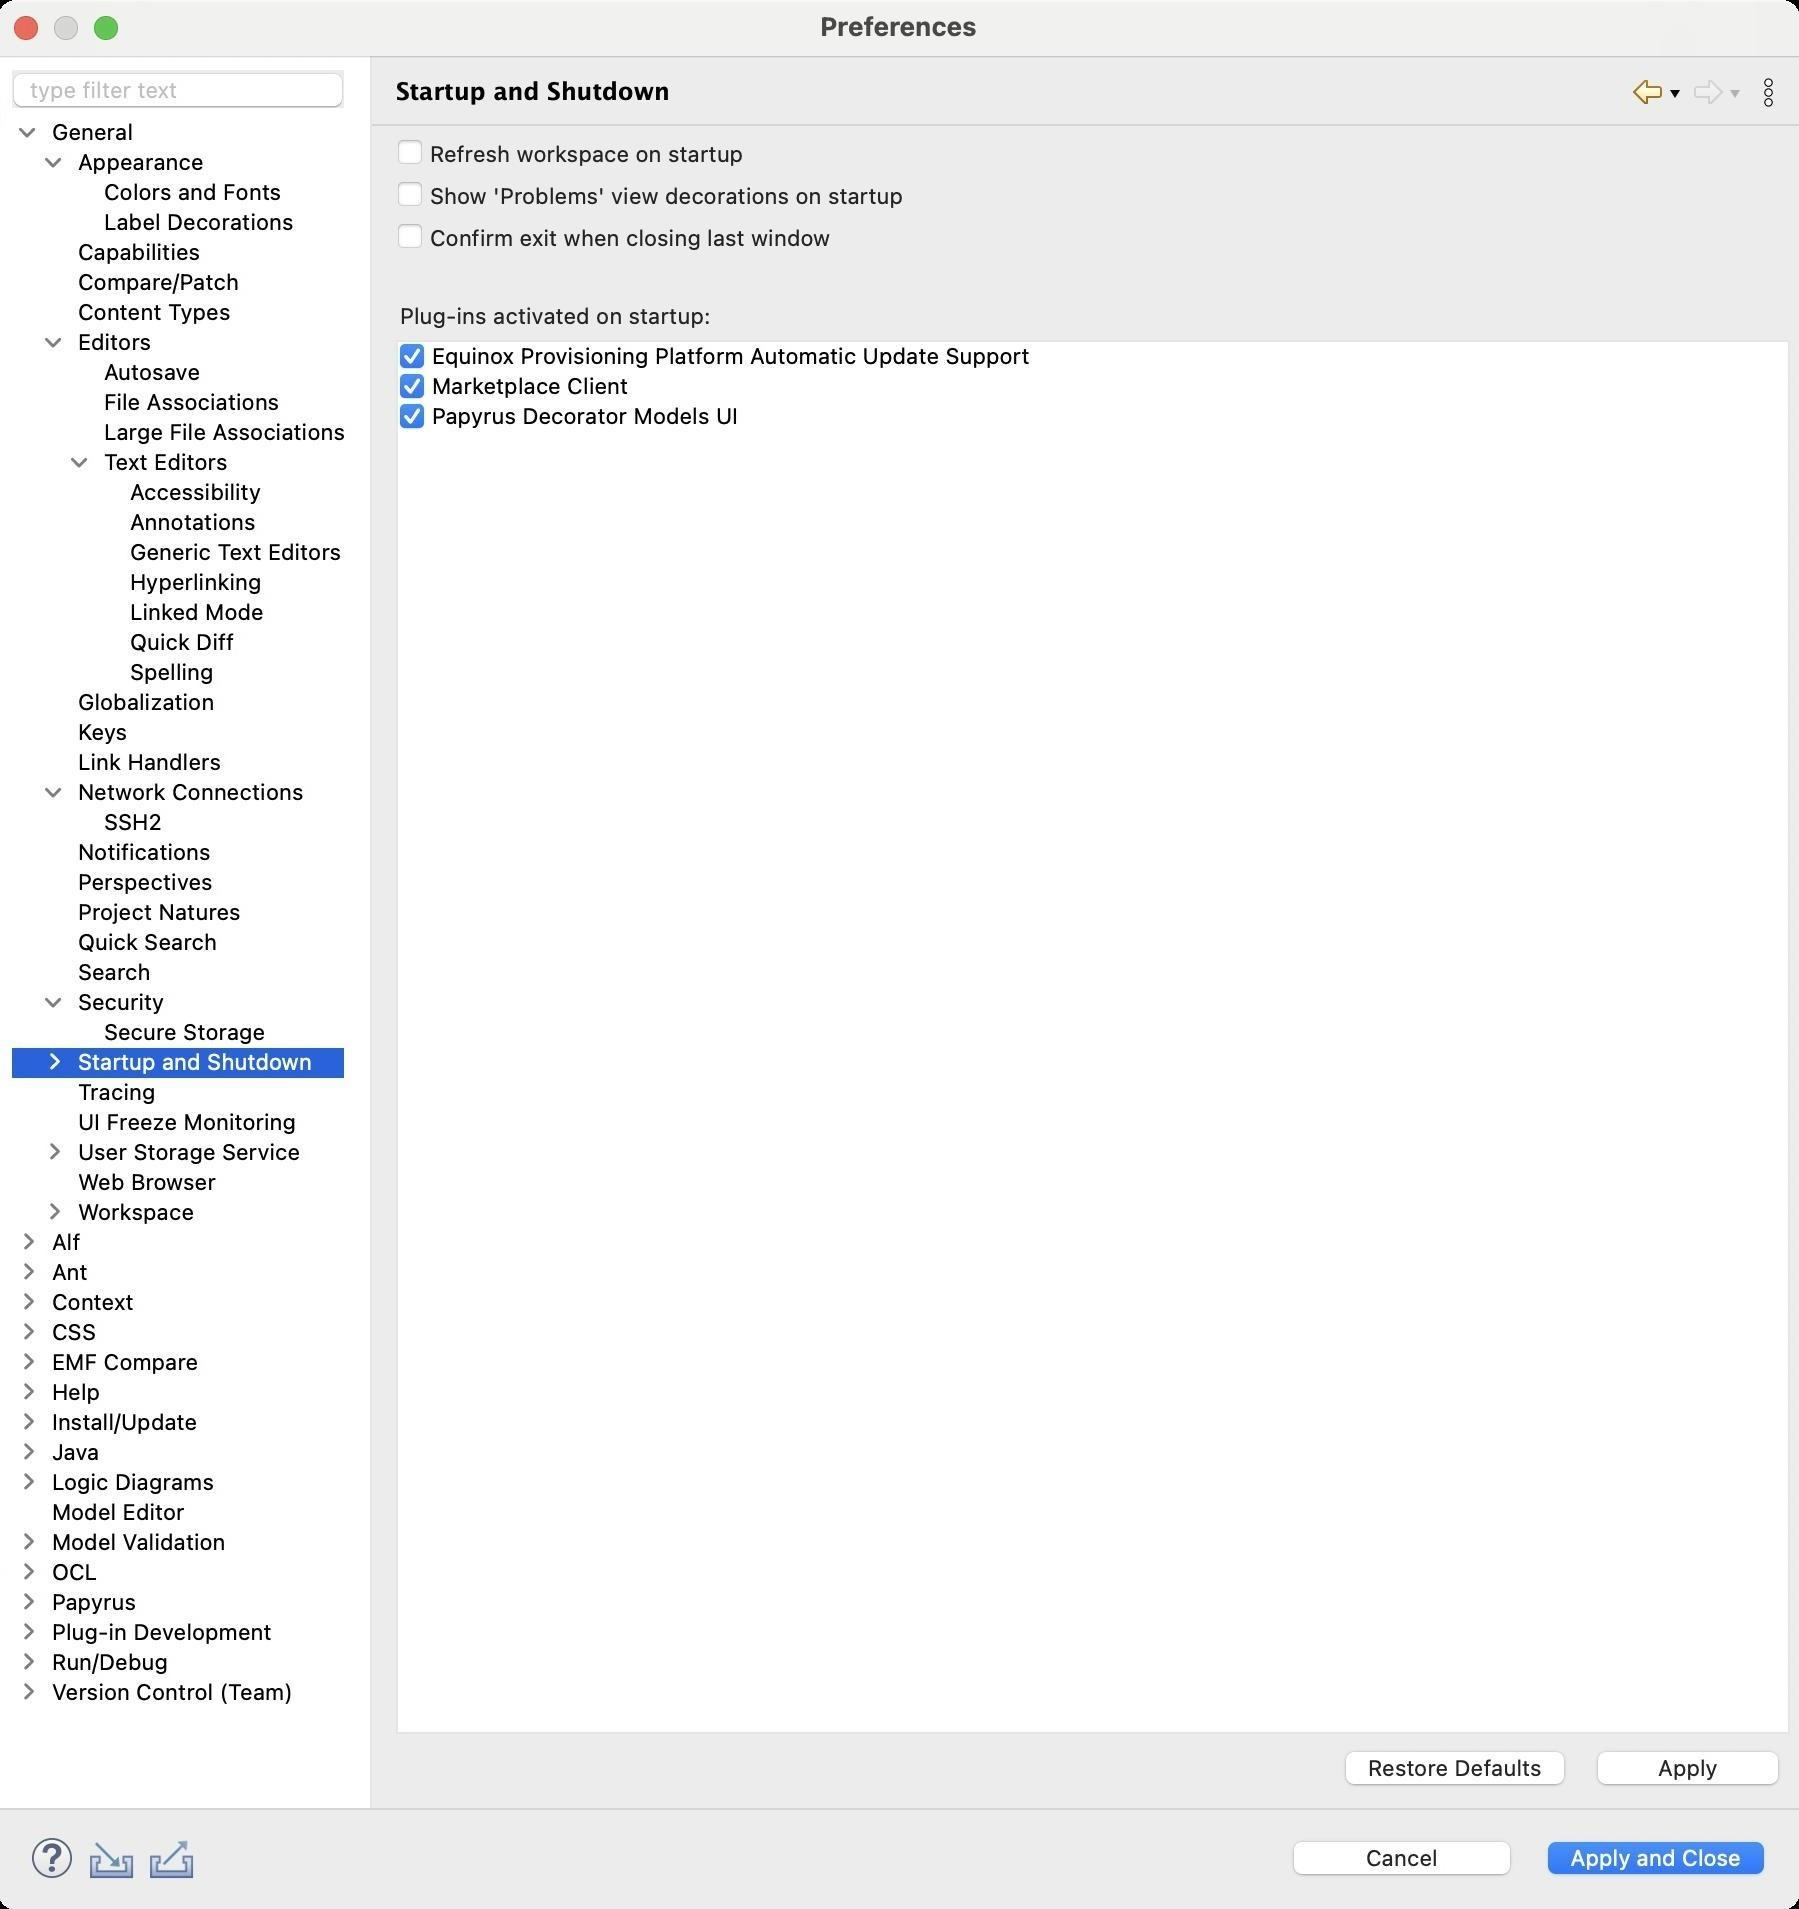
Accessibility tree:
{"name": "Preferences", "role": "AXWindow", "description": null, "role_description": "standard window", "value": null, "position": "480.00;95.00", "size": "901;955", "children": [{"name": "Apply_and_Close", "role": "AXButton", "description": null, "role_description": "button", "value": null, "position": "769.00;917.00", "size": "120;27", "children": []}, {"name": "Cancel", "role": "AXButton", "description": null, "role_description": "button", "value": null, "position": "642.00;917.00", "size": "120;27", "children": []}, {"name": null, "role": "AXToolbar", "description": null, "role_description": "toolbar", "value": null, "position": "12.00;915.00", "size": "90;30", "children": [{"name": "Help", "role": "AXCheckBox", "description": null, "role_description": "checkbox", "value": 0, "position": "12.00;915.00", "size": "30;30", "children": []}, {"name": "Import", "role": "AXButton", "description": null, "role_description": "button", "value": null, "position": "42.00;915.00", "size": "30;30", "children": []}, {"name": "Export", "role": "AXButton", "description": null, "role_description": "button", "value": null, "position": "72.00;915.00", "size": "30;30", "children": []}]}, {"name": null, "role": "AXScrollArea", "description": null, "role_description": "scroll area", "value": null, "position": "199.00;69.00", "size": "697;830", "children": [{"name": "Apply", "role": "AXButton", "description": null, "role_description": "button", "value": null, "position": "794.00;872.00", "size": "102;27", "children": []}, {"name": "Restore_Defaults", "role": "AXButton", "description": null, "role_description": "button", "value": null, "position": "668.00;872.00", "size": "121;27", "children": []}, {"name": null, "role": "AXScrollArea", "description": null, "role_description": "scroll area", "value": null, "position": "199.00;170.00", "size": "697;697", "children": [{"name": null, "role": "AXTable", "description": null, "role_description": "table", "value": null, "position": "200.00;171.00", "size": "695;695", "children": [{"name": null, "role": "AXRow", "description": null, "role_description": "table row", "value": null, "position": "200.00;171.00", "size": "695;15", "children": [{"name": "", "role": "AXCheckBox", "description": null, "role_description": "checkbox", "value": 1, "position": "200.00;171.00", "size": "14;14", "children": []}, {"name": null, "role": "AXStaticText", "description": null, "role_description": "text", "value": "Equinox Provisioning Platform Automatic Update Support", "position": "215.00;171.00", "size": "303;14", "children": []}]}, {"name": null, "role": "AXRow", "description": null, "role_description": "table row", "value": null, "position": "200.00;186.00", "size": "695;15", "children": [{"name": "", "role": "AXCheckBox", "description": null, "role_description": "checkbox", "value": 1, "position": "200.00;186.00", "size": "14;14", "children": []}, {"name": null, "role": "AXStaticText", "description": null, "role_description": "text", "value": "Marketplace Client", "position": "215.00;186.00", "size": "303;14", "children": []}]}, {"name": null, "role": "AXRow", "description": null, "role_description": "table row", "value": null, "position": "200.00;201.00", "size": "695;15", "children": [{"name": "", "role": "AXCheckBox", "description": null, "role_description": "checkbox", "value": 1, "position": "200.00;201.00", "size": "14;14", "children": []}, {"name": null, "role": "AXStaticText", "description": null, "role_description": "text", "value": "Papyrus Decorator Models UI", "position": "215.00;201.00", "size": "303;14", "children": []}]}, {"name": null, "role": "AXColumn", "description": null, "role_description": "column", "value": null, "position": "200.00;171.00", "size": "15;695", "children": []}, {"name": null, "role": "AXColumn", "description": null, "role_description": "column", "value": null, "position": "215.00;171.00", "size": "304;695", "children": []}]}]}, {"name": null, "role": "AXStaticText", "description": null, "role_description": "text", "value": "Plug-ins activated on startup:", "position": "199.00;151.00", "size": "697;14", "children": []}, {"name": null, "role": "AXStaticText", "description": null, "role_description": "text", "value": "", "position": "199.00;132.00", "size": "4;14", "children": []}, {"name": "Confirm_exit_when_closing_last_window", "role": "AXCheckBox", "description": null, "role_description": "checkbox", "value": 0, "position": "199.00;111.00", "size": "222;16", "children": []}, {"name": "Show_'Problems'_view_decorations_on_startup", "role": "AXCheckBox", "description": null, "role_description": "checkbox", "value": 0, "position": "199.00;90.00", "size": "258;16", "children": []}, {"name": "Refresh_workspace_on_startup", "role": "AXCheckBox", "description": null, "role_description": "checkbox", "value": 0, "position": "199.00;69.00", "size": "178;16", "children": []}]}, {"name": null, "role": "AXToolbar", "description": "", "role_description": "toolbar", "value": null, "position": "814.00;35.00", "size": "82;22", "children": [{"name": "Back_to_Secure_Storage", "role": "AXMenuButton", "description": null, "role_description": "menu button", "value": null, "position": "814.00;35.00", "size": "22;22", "children": []}, {"name": "Forward", "role": "AXMenuButton", "description": null, "role_description": "menu button", "value": null, "position": "844.00;35.00", "size": "22;22", "children": []}, {"name": "Additional_Dialog_Actions", "role": "AXButton", "description": null, "role_description": "button", "value": null, "position": "874.00;35.00", "size": "22;22", "children": []}]}, {"name": null, "role": "AXStaticText", "description": "", "role_description": "text", "value": "Startup and Shutdown", "position": "196.00;35.00", "size": "611;21", "children": []}, {"name": null, "role": "AXSplitter", "description": null, "role_description": "splitter", "value": 180, "position": "180.00;28.00", "size": "5;876", "children": []}, {"name": null, "role": "AXScrollArea", "description": null, "role_description": "scroll area", "value": null, "position": "7.00;59.00", "size": "166;845", "children": [{"name": null, "role": "AXOutline", "description": null, "role_description": "outline", "value": null, "position": "7.00;59.00", "size": "167;845", "children": [{"name": null, "role": "AXRow", "description": null, "role_description": "outline row", "value": null, "position": "7.00;59.00", "size": "167;15", "children": [{"name": null, "role": "AXGroup", "description": null, "role_description": "group", "value": null, "position": "7.00;59.00", "size": "167;15", "children": [{"name": null, "role": "AXDisclosureTriangle", "description": null, "role_description": "disclosure triangle", "value": 1, "position": "9.00;59.00", "size": "12;14", "children": []}, {"name": null, "role": "AXStaticText", "description": null, "role_description": "text", "value": "General", "position": "25.00;59.00", "size": "148;14", "children": []}]}]}, {"name": null, "role": "AXRow", "description": null, "role_description": "outline row", "value": null, "position": "7.00;74.00", "size": "167;15", "children": [{"name": null, "role": "AXGroup", "description": null, "role_description": "group", "value": null, "position": "7.00;74.00", "size": "167;15", "children": [{"name": null, "role": "AXDisclosureTriangle", "description": null, "role_description": "disclosure triangle", "value": 1, "position": "22.00;74.00", "size": "12;14", "children": []}, {"name": null, "role": "AXStaticText", "description": null, "role_description": "text", "value": "Appearance", "position": "38.00;74.00", "size": "135;14", "children": []}]}]}, {"name": null, "role": "AXRow", "description": null, "role_description": "outline row", "value": null, "position": "7.00;89.00", "size": "167;15", "children": [{"name": null, "role": "AXStaticText", "description": null, "role_description": "text", "value": "Colors and Fonts", "position": "51.00;89.00", "size": "122;14", "children": []}]}, {"name": null, "role": "AXRow", "description": null, "role_description": "outline row", "value": null, "position": "7.00;104.00", "size": "167;15", "children": [{"name": null, "role": "AXStaticText", "description": null, "role_description": "text", "value": "Label Decorations", "position": "51.00;104.00", "size": "122;14", "children": []}]}, {"name": null, "role": "AXRow", "description": null, "role_description": "outline row", "value": null, "position": "7.00;119.00", "size": "167;15", "children": [{"name": null, "role": "AXStaticText", "description": null, "role_description": "text", "value": "Capabilities", "position": "38.00;119.00", "size": "135;14", "children": []}]}, {"name": null, "role": "AXRow", "description": null, "role_description": "outline row", "value": null, "position": "7.00;134.00", "size": "167;15", "children": [{"name": null, "role": "AXStaticText", "description": null, "role_description": "text", "value": "Compare/Patch", "position": "38.00;134.00", "size": "135;14", "children": []}]}, {"name": null, "role": "AXRow", "description": null, "role_description": "outline row", "value": null, "position": "7.00;149.00", "size": "167;15", "children": [{"name": null, "role": "AXStaticText", "description": null, "role_description": "text", "value": "Content Types", "position": "38.00;149.00", "size": "135;14", "children": []}]}, {"name": null, "role": "AXRow", "description": null, "role_description": "outline row", "value": null, "position": "7.00;164.00", "size": "167;15", "children": [{"name": null, "role": "AXGroup", "description": null, "role_description": "group", "value": null, "position": "7.00;164.00", "size": "167;15", "children": [{"name": null, "role": "AXDisclosureTriangle", "description": null, "role_description": "disclosure triangle", "value": 1, "position": "22.00;164.00", "size": "12;14", "children": []}, {"name": null, "role": "AXStaticText", "description": null, "role_description": "text", "value": "Editors", "position": "38.00;164.00", "size": "135;14", "children": []}]}]}, {"name": null, "role": "AXRow", "description": null, "role_description": "outline row", "value": null, "position": "7.00;179.00", "size": "167;15", "children": [{"name": null, "role": "AXStaticText", "description": null, "role_description": "text", "value": "Autosave", "position": "51.00;179.00", "size": "122;14", "children": []}]}, {"name": null, "role": "AXRow", "description": null, "role_description": "outline row", "value": null, "position": "7.00;194.00", "size": "167;15", "children": [{"name": null, "role": "AXStaticText", "description": null, "role_description": "text", "value": "File Associations", "position": "51.00;194.00", "size": "122;14", "children": []}]}, {"name": null, "role": "AXRow", "description": null, "role_description": "outline row", "value": null, "position": "7.00;209.00", "size": "167;15", "children": [{"name": null, "role": "AXStaticText", "description": null, "role_description": "text", "value": "Large File Associations", "position": "51.00;209.00", "size": "122;14", "children": []}]}, {"name": null, "role": "AXRow", "description": null, "role_description": "outline row", "value": null, "position": "7.00;224.00", "size": "167;15", "children": [{"name": null, "role": "AXGroup", "description": null, "role_description": "group", "value": null, "position": "7.00;224.00", "size": "167;15", "children": [{"name": null, "role": "AXDisclosureTriangle", "description": null, "role_description": "disclosure triangle", "value": 1, "position": "35.00;224.00", "size": "12;14", "children": []}, {"name": null, "role": "AXStaticText", "description": null, "role_description": "text", "value": "Text Editors", "position": "51.00;224.00", "size": "122;14", "children": []}]}]}, {"name": null, "role": "AXRow", "description": null, "role_description": "outline row", "value": null, "position": "7.00;239.00", "size": "167;15", "children": [{"name": null, "role": "AXStaticText", "description": null, "role_description": "text", "value": "Accessibility", "position": "64.00;239.00", "size": "109;14", "children": []}]}, {"name": null, "role": "AXRow", "description": null, "role_description": "outline row", "value": null, "position": "7.00;254.00", "size": "167;15", "children": [{"name": null, "role": "AXStaticText", "description": null, "role_description": "text", "value": "Annotations", "position": "64.00;254.00", "size": "109;14", "children": []}]}, {"name": null, "role": "AXRow", "description": null, "role_description": "outline row", "value": null, "position": "7.00;269.00", "size": "167;15", "children": [{"name": null, "role": "AXStaticText", "description": null, "role_description": "text", "value": "Generic Text Editors", "position": "64.00;269.00", "size": "109;14", "children": []}]}, {"name": null, "role": "AXRow", "description": null, "role_description": "outline row", "value": null, "position": "7.00;284.00", "size": "167;15", "children": [{"name": null, "role": "AXStaticText", "description": null, "role_description": "text", "value": "Hyperlinking", "position": "64.00;284.00", "size": "109;14", "children": []}]}, {"name": null, "role": "AXRow", "description": null, "role_description": "outline row", "value": null, "position": "7.00;299.00", "size": "167;15", "children": [{"name": null, "role": "AXStaticText", "description": null, "role_description": "text", "value": "Linked Mode", "position": "64.00;299.00", "size": "109;14", "children": []}]}, {"name": null, "role": "AXRow", "description": null, "role_description": "outline row", "value": null, "position": "7.00;314.00", "size": "167;15", "children": [{"name": null, "role": "AXStaticText", "description": null, "role_description": "text", "value": "Quick Diff", "position": "64.00;314.00", "size": "109;14", "children": []}]}, {"name": null, "role": "AXRow", "description": null, "role_description": "outline row", "value": null, "position": "7.00;329.00", "size": "167;15", "children": [{"name": null, "role": "AXStaticText", "description": null, "role_description": "text", "value": "Spelling", "position": "64.00;329.00", "size": "109;14", "children": []}]}, {"name": null, "role": "AXRow", "description": null, "role_description": "outline row", "value": null, "position": "7.00;344.00", "size": "167;15", "children": [{"name": null, "role": "AXStaticText", "description": null, "role_description": "text", "value": "Globalization", "position": "38.00;344.00", "size": "135;14", "children": []}]}, {"name": null, "role": "AXRow", "description": null, "role_description": "outline row", "value": null, "position": "7.00;359.00", "size": "167;15", "children": [{"name": null, "role": "AXStaticText", "description": null, "role_description": "text", "value": "Keys", "position": "38.00;359.00", "size": "135;14", "children": []}]}, {"name": null, "role": "AXRow", "description": null, "role_description": "outline row", "value": null, "position": "7.00;374.00", "size": "167;15", "children": [{"name": null, "role": "AXStaticText", "description": null, "role_description": "text", "value": "Link Handlers", "position": "38.00;374.00", "size": "135;14", "children": []}]}, {"name": null, "role": "AXRow", "description": null, "role_description": "outline row", "value": null, "position": "7.00;389.00", "size": "167;15", "children": [{"name": null, "role": "AXGroup", "description": null, "role_description": "group", "value": null, "position": "7.00;389.00", "size": "167;15", "children": [{"name": null, "role": "AXDisclosureTriangle", "description": null, "role_description": "disclosure triangle", "value": 1, "position": "22.00;389.00", "size": "12;14", "children": []}, {"name": null, "role": "AXStaticText", "description": null, "role_description": "text", "value": "Network Connections", "position": "38.00;389.00", "size": "135;14", "children": []}]}]}, {"name": null, "role": "AXRow", "description": null, "role_description": "outline row", "value": null, "position": "7.00;404.00", "size": "167;15", "children": [{"name": null, "role": "AXStaticText", "description": null, "role_description": "text", "value": "SSH2", "position": "51.00;404.00", "size": "122;14", "children": []}]}, {"name": null, "role": "AXRow", "description": null, "role_description": "outline row", "value": null, "position": "7.00;419.00", "size": "167;15", "children": [{"name": null, "role": "AXStaticText", "description": null, "role_description": "text", "value": "Notifications", "position": "38.00;419.00", "size": "135;14", "children": []}]}, {"name": null, "role": "AXRow", "description": null, "role_description": "outline row", "value": null, "position": "7.00;434.00", "size": "167;15", "children": [{"name": null, "role": "AXStaticText", "description": null, "role_description": "text", "value": "Perspectives", "position": "38.00;434.00", "size": "135;14", "children": []}]}, {"name": null, "role": "AXRow", "description": null, "role_description": "outline row", "value": null, "position": "7.00;449.00", "size": "167;15", "children": [{"name": null, "role": "AXStaticText", "description": null, "role_description": "text", "value": "Project Natures", "position": "38.00;449.00", "size": "135;14", "children": []}]}, {"name": null, "role": "AXRow", "description": null, "role_description": "outline row", "value": null, "position": "7.00;464.00", "size": "167;15", "children": [{"name": null, "role": "AXStaticText", "description": null, "role_description": "text", "value": "Quick Search", "position": "38.00;464.00", "size": "135;14", "children": []}]}, {"name": null, "role": "AXRow", "description": null, "role_description": "outline row", "value": null, "position": "7.00;479.00", "size": "167;15", "children": [{"name": null, "role": "AXStaticText", "description": null, "role_description": "text", "value": "Search", "position": "38.00;479.00", "size": "135;14", "children": []}]}, {"name": null, "role": "AXRow", "description": null, "role_description": "outline row", "value": null, "position": "7.00;494.00", "size": "167;15", "children": [{"name": null, "role": "AXGroup", "description": null, "role_description": "group", "value": null, "position": "7.00;494.00", "size": "167;15", "children": [{"name": null, "role": "AXDisclosureTriangle", "description": null, "role_description": "disclosure triangle", "value": 1, "position": "22.00;494.00", "size": "12;14", "children": []}, {"name": null, "role": "AXStaticText", "description": null, "role_description": "text", "value": "Security", "position": "38.00;494.00", "size": "135;14", "children": []}]}]}, {"name": null, "role": "AXRow", "description": null, "role_description": "outline row", "value": null, "position": "7.00;509.00", "size": "167;15", "children": [{"name": null, "role": "AXStaticText", "description": null, "role_description": "text", "value": "Secure Storage", "position": "51.00;509.00", "size": "122;14", "children": []}]}, {"name": null, "role": "AXRow", "description": null, "role_description": "outline row", "value": null, "position": "7.00;524.00", "size": "167;15", "children": [{"name": null, "role": "AXGroup", "description": null, "role_description": "group", "value": null, "position": "7.00;524.00", "size": "167;15", "children": [{"name": null, "role": "AXDisclosureTriangle", "description": null, "role_description": "disclosure triangle", "value": 0, "position": "22.00;524.00", "size": "12;14", "children": []}, {"name": null, "role": "AXStaticText", "description": null, "role_description": "text", "value": "Startup and Shutdown", "position": "38.00;524.00", "size": "135;14", "children": []}]}]}, {"name": null, "role": "AXRow", "description": null, "role_description": "outline row", "value": null, "position": "7.00;539.00", "size": "167;15", "children": [{"name": null, "role": "AXStaticText", "description": null, "role_description": "text", "value": "Tracing", "position": "38.00;539.00", "size": "135;14", "children": []}]}, {"name": null, "role": "AXRow", "description": null, "role_description": "outline row", "value": null, "position": "7.00;554.00", "size": "167;15", "children": [{"name": null, "role": "AXStaticText", "description": null, "role_description": "text", "value": "UI Freeze Monitoring", "position": "38.00;554.00", "size": "135;14", "children": []}]}, {"name": null, "role": "AXRow", "description": null, "role_description": "outline row", "value": null, "position": "7.00;569.00", "size": "167;15", "children": [{"name": null, "role": "AXGroup", "description": null, "role_description": "group", "value": null, "position": "7.00;569.00", "size": "167;15", "children": [{"name": null, "role": "AXDisclosureTriangle", "description": null, "role_description": "disclosure triangle", "value": 0, "position": "22.00;569.00", "size": "12;14", "children": []}, {"name": null, "role": "AXStaticText", "description": null, "role_description": "text", "value": "User Storage Service", "position": "38.00;569.00", "size": "135;14", "children": []}]}]}, {"name": null, "role": "AXRow", "description": null, "role_description": "outline row", "value": null, "position": "7.00;584.00", "size": "167;15", "children": [{"name": null, "role": "AXStaticText", "description": null, "role_description": "text", "value": "Web Browser", "position": "38.00;584.00", "size": "135;14", "children": []}]}, {"name": null, "role": "AXRow", "description": null, "role_description": "outline row", "value": null, "position": "7.00;599.00", "size": "167;15", "children": [{"name": null, "role": "AXGroup", "description": null, "role_description": "group", "value": null, "position": "7.00;599.00", "size": "167;15", "children": [{"name": null, "role": "AXDisclosureTriangle", "description": null, "role_description": "disclosure triangle", "value": 0, "position": "22.00;599.00", "size": "12;14", "children": []}, {"name": null, "role": "AXStaticText", "description": null, "role_description": "text", "value": "Workspace", "position": "38.00;599.00", "size": "135;14", "children": []}]}]}, {"name": null, "role": "AXRow", "description": null, "role_description": "outline row", "value": null, "position": "7.00;614.00", "size": "167;15", "children": [{"name": null, "role": "AXGroup", "description": null, "role_description": "group", "value": null, "position": "7.00;614.00", "size": "167;15", "children": [{"name": null, "role": "AXDisclosureTriangle", "description": null, "role_description": "disclosure triangle", "value": 0, "position": "9.00;614.00", "size": "12;14", "children": []}, {"name": null, "role": "AXStaticText", "description": null, "role_description": "text", "value": "Alf", "position": "25.00;614.00", "size": "148;14", "children": []}]}]}, {"name": null, "role": "AXRow", "description": null, "role_description": "outline row", "value": null, "position": "7.00;629.00", "size": "167;15", "children": [{"name": null, "role": "AXGroup", "description": null, "role_description": "group", "value": null, "position": "7.00;629.00", "size": "167;15", "children": [{"name": null, "role": "AXDisclosureTriangle", "description": null, "role_description": "disclosure triangle", "value": 0, "position": "9.00;629.00", "size": "12;14", "children": []}, {"name": null, "role": "AXStaticText", "description": null, "role_description": "text", "value": "Ant", "position": "25.00;629.00", "size": "148;14", "children": []}]}]}, {"name": null, "role": "AXRow", "description": null, "role_description": "outline row", "value": null, "position": "7.00;644.00", "size": "167;15", "children": [{"name": null, "role": "AXGroup", "description": null, "role_description": "group", "value": null, "position": "7.00;644.00", "size": "167;15", "children": [{"name": null, "role": "AXDisclosureTriangle", "description": null, "role_description": "disclosure triangle", "value": 0, "position": "9.00;644.00", "size": "12;14", "children": []}, {"name": null, "role": "AXStaticText", "description": null, "role_description": "text", "value": "Context", "position": "25.00;644.00", "size": "148;14", "children": []}]}]}, {"name": null, "role": "AXRow", "description": null, "role_description": "outline row", "value": null, "position": "7.00;659.00", "size": "167;15", "children": [{"name": null, "role": "AXGroup", "description": null, "role_description": "group", "value": null, "position": "7.00;659.00", "size": "167;15", "children": [{"name": null, "role": "AXDisclosureTriangle", "description": null, "role_description": "disclosure triangle", "value": 0, "position": "9.00;659.00", "size": "12;14", "children": []}, {"name": null, "role": "AXStaticText", "description": null, "role_description": "text", "value": "CSS", "position": "25.00;659.00", "size": "148;14", "children": []}]}]}, {"name": null, "role": "AXRow", "description": null, "role_description": "outline row", "value": null, "position": "7.00;674.00", "size": "167;15", "children": [{"name": null, "role": "AXGroup", "description": null, "role_description": "group", "value": null, "position": "7.00;674.00", "size": "167;15", "children": [{"name": null, "role": "AXDisclosureTriangle", "description": null, "role_description": "disclosure triangle", "value": 0, "position": "9.00;674.00", "size": "12;14", "children": []}, {"name": null, "role": "AXStaticText", "description": null, "role_description": "text", "value": "EMF Compare", "position": "25.00;674.00", "size": "148;14", "children": []}]}]}, {"name": null, "role": "AXRow", "description": null, "role_description": "outline row", "value": null, "position": "7.00;689.00", "size": "167;15", "children": [{"name": null, "role": "AXGroup", "description": null, "role_description": "group", "value": null, "position": "7.00;689.00", "size": "167;15", "children": [{"name": null, "role": "AXDisclosureTriangle", "description": null, "role_description": "disclosure triangle", "value": 0, "position": "9.00;689.00", "size": "12;14", "children": []}, {"name": null, "role": "AXStaticText", "description": null, "role_description": "text", "value": "Help", "position": "25.00;689.00", "size": "148;14", "children": []}]}]}, {"name": null, "role": "AXRow", "description": null, "role_description": "outline row", "value": null, "position": "7.00;704.00", "size": "167;15", "children": [{"name": null, "role": "AXGroup", "description": null, "role_description": "group", "value": null, "position": "7.00;704.00", "size": "167;15", "children": [{"name": null, "role": "AXDisclosureTriangle", "description": null, "role_description": "disclosure triangle", "value": 0, "position": "9.00;704.00", "size": "12;14", "children": []}, {"name": null, "role": "AXStaticText", "description": null, "role_description": "text", "value": "Install/Update", "position": "25.00;704.00", "size": "148;14", "children": []}]}]}, {"name": null, "role": "AXRow", "description": null, "role_description": "outline row", "value": null, "position": "7.00;719.00", "size": "167;15", "children": [{"name": null, "role": "AXGroup", "description": null, "role_description": "group", "value": null, "position": "7.00;719.00", "size": "167;15", "children": [{"name": null, "role": "AXDisclosureTriangle", "description": null, "role_description": "disclosure triangle", "value": 0, "position": "9.00;719.00", "size": "12;14", "children": []}, {"name": null, "role": "AXStaticText", "description": null, "role_description": "text", "value": "Java", "position": "25.00;719.00", "size": "148;14", "children": []}]}]}, {"name": null, "role": "AXRow", "description": null, "role_description": "outline row", "value": null, "position": "7.00;734.00", "size": "167;15", "children": [{"name": null, "role": "AXGroup", "description": null, "role_description": "group", "value": null, "position": "7.00;734.00", "size": "167;15", "children": [{"name": null, "role": "AXDisclosureTriangle", "description": null, "role_description": "disclosure triangle", "value": 0, "position": "9.00;734.00", "size": "12;14", "children": []}, {"name": null, "role": "AXStaticText", "description": null, "role_description": "text", "value": "Logic Diagrams", "position": "25.00;734.00", "size": "148;14", "children": []}]}]}, {"name": null, "role": "AXRow", "description": null, "role_description": "outline row", "value": null, "position": "7.00;749.00", "size": "167;15", "children": [{"name": null, "role": "AXStaticText", "description": null, "role_description": "text", "value": "Model Editor", "position": "25.00;749.00", "size": "148;14", "children": []}]}, {"name": null, "role": "AXRow", "description": null, "role_description": "outline row", "value": null, "position": "7.00;764.00", "size": "167;15", "children": [{"name": null, "role": "AXGroup", "description": null, "role_description": "group", "value": null, "position": "7.00;764.00", "size": "167;15", "children": [{"name": null, "role": "AXDisclosureTriangle", "description": null, "role_description": "disclosure triangle", "value": 0, "position": "9.00;764.00", "size": "12;14", "children": []}, {"name": null, "role": "AXStaticText", "description": null, "role_description": "text", "value": "Model Validation", "position": "25.00;764.00", "size": "148;14", "children": []}]}]}, {"name": null, "role": "AXRow", "description": null, "role_description": "outline row", "value": null, "position": "7.00;779.00", "size": "167;15", "children": [{"name": null, "role": "AXGroup", "description": null, "role_description": "group", "value": null, "position": "7.00;779.00", "size": "167;15", "children": [{"name": null, "role": "AXDisclosureTriangle", "description": null, "role_description": "disclosure triangle", "value": 0, "position": "9.00;779.00", "size": "12;14", "children": []}, {"name": null, "role": "AXStaticText", "description": null, "role_description": "text", "value": "OCL", "position": "25.00;779.00", "size": "148;14", "children": []}]}]}, {"name": null, "role": "AXRow", "description": null, "role_description": "outline row", "value": null, "position": "7.00;794.00", "size": "167;15", "children": [{"name": null, "role": "AXGroup", "description": null, "role_description": "group", "value": null, "position": "7.00;794.00", "size": "167;15", "children": [{"name": null, "role": "AXDisclosureTriangle", "description": null, "role_description": "disclosure triangle", "value": 0, "position": "9.00;794.00", "size": "12;14", "children": []}, {"name": null, "role": "AXStaticText", "description": null, "role_description": "text", "value": "Papyrus", "position": "25.00;794.00", "size": "148;14", "children": []}]}]}, {"name": null, "role": "AXRow", "description": null, "role_description": "outline row", "value": null, "position": "7.00;809.00", "size": "167;15", "children": [{"name": null, "role": "AXGroup", "description": null, "role_description": "group", "value": null, "position": "7.00;809.00", "size": "167;15", "children": [{"name": null, "role": "AXDisclosureTriangle", "description": null, "role_description": "disclosure triangle", "value": 0, "position": "9.00;809.00", "size": "12;14", "children": []}, {"name": null, "role": "AXStaticText", "description": null, "role_description": "text", "value": "Plug-in Development", "position": "25.00;809.00", "size": "148;14", "children": []}]}]}, {"name": null, "role": "AXRow", "description": null, "role_description": "outline row", "value": null, "position": "7.00;824.00", "size": "167;15", "children": [{"name": null, "role": "AXGroup", "description": null, "role_description": "group", "value": null, "position": "7.00;824.00", "size": "167;15", "children": [{"name": null, "role": "AXDisclosureTriangle", "description": null, "role_description": "disclosure triangle", "value": 0, "position": "9.00;824.00", "size": "12;14", "children": []}, {"name": null, "role": "AXStaticText", "description": null, "role_description": "text", "value": "Run/Debug", "position": "25.00;824.00", "size": "148;14", "children": []}]}]}, {"name": null, "role": "AXRow", "description": null, "role_description": "outline row", "value": null, "position": "7.00;839.00", "size": "167;15", "children": [{"name": null, "role": "AXGroup", "description": null, "role_description": "group", "value": null, "position": "7.00;839.00", "size": "167;15", "children": [{"name": null, "role": "AXDisclosureTriangle", "description": null, "role_description": "disclosure triangle", "value": 0, "position": "9.00;839.00", "size": "12;14", "children": []}, {"name": null, "role": "AXStaticText", "description": null, "role_description": "text", "value": "Version Control (Team)", "position": "25.00;839.00", "size": "148;14", "children": []}]}]}, {"name": null, "role": "AXColumn", "description": null, "role_description": "column", "value": null, "position": "7.00;59.00", "size": "167;845", "children": []}]}, {"name": null, "role": "AXScrollBar", "description": null, "role_description": "scroll bar", "value": 0.0, "position": "7.00;888.00", "size": "166;16", "children": [{"name": null, "role": "AXValueIndicator", "description": null, "role_description": "value indicator", "value": 0.0, "position": "8.00;892.00", "size": "163;12", "children": []}, {"name": null, "role": "AXButton", "description": null, "role_description": "increment arrow button", "value": null, "position": "7.00;888.00", "size": "0;0", "children": []}, {"name": null, "role": "AXButton", "description": null, "role_description": "decrement arrow button", "value": null, "position": "7.00;888.00", "size": "0;0", "children": []}, {"name": null, "role": "AXButton", "description": null, "role_description": "increment page button", "value": null, "position": "171.50;892.00", "size": "2;12", "children": []}, {"name": null, "role": "AXButton", "description": null, "role_description": "decrement page button", "value": null, "position": "7.00;892.00", "size": "1;12", "children": []}]}]}, {"name": "type_filter_text", "role": "AXTextField", "description": null, "role_description": "search text field", "value": "", "position": "7.00;35.00", "size": "166;19", "children": []}, {"name": null, "role": "AXButton", "description": null, "role_description": "close button", "value": null, "position": "7.00;6.00", "size": "14;16", "children": []}, {"name": null, "role": "AXButton", "description": null, "role_description": "zoom button", "value": null, "position": "47.00;6.00", "size": "14;16", "children": [{"name": null, "role": "AXGroup", "description": null, "role_description": "group", "value": null, "position": "47.00;6.00", "size": "14;16", "children": [{"name": null, "role": "AXGroup", "description": null, "role_description": "group", "value": null, "position": "47.00;6.00", "size": "14;16", "children": []}]}]}, {"name": null, "role": "AXButton", "description": null, "role_description": "minimize button", "value": null, "position": "27.00;6.00", "size": "14;16", "children": []}, {"name": null, "role": "AXStaticText", "description": null, "role_description": "text", "value": "Preferences", "position": "409.00;5.00", "size": "83;16", "children": []}]}